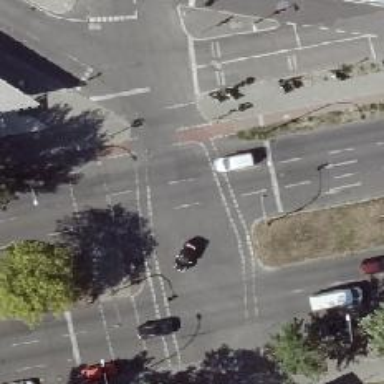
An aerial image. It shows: Asphalt road with secondary link designation.